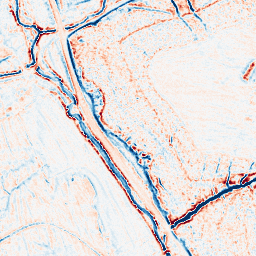
Category: edge_preserving
Decomposition family: bilateral
Decomposition parameters: d: 9
sigma_color: 50
sigma_space: 150
Upsampling method: regularized
Upsampling parameters: scale: 2
lambda_reg: 0.001
Upsampling scale: 2